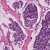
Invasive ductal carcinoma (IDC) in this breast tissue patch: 0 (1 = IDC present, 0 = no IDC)